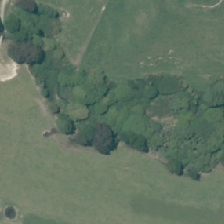
Land cover: deciduous_hardwood